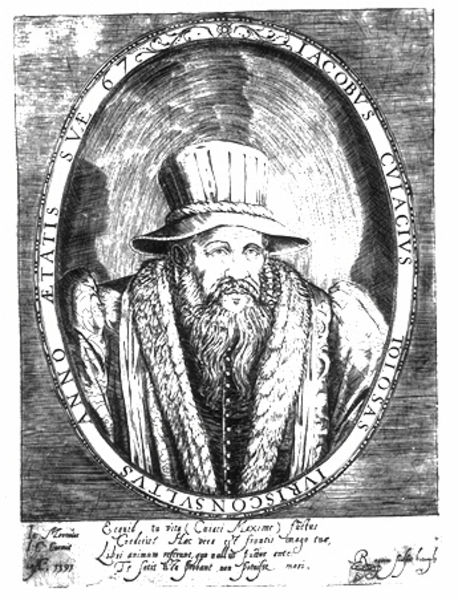
Titel: Bildnis des Jaques de Cujas
Künstler: Rogerius
Institution: (Seriendruck)
Schlagwörter: mann, schatten, umhang, weiß, grau, hut, licht, nase, schwarz, zeichnung, blick, zylinder, alt, bart, kappe, mütze, augen, kragen, pelz, rahmen, vollbart, bild, bildnis, portrait, porträt, mantel, adel, händler, blatt, bruststück, knopf, schulter, traurig, oval, rund, tondo, fell, holzschnitt, schrift, papier, grafik, graphik, schnäuzer, ernst, inschrift, robe, kordel, knöpfe, knopfleiste, weste, krempe, bauer, fett, medaillon, druck, schwarzweiss, schraffur, radierung, stich, scharz, text, beschriftung, spitzbart, tinte, fleck, buchseite, pelzkragen, medallion, aristokrat, gebückt, königlich, gelehrter, macht, wichtig, persönlichkeit, emblem, kupferstich, beschreibung, doktor, altern, latein, lateinisch, protrait, schriftband, reformation, jakob, jesuit, jakobus, kete, bekannt, ioval, vart, mptze, potrai, 67, iurisco, iacobus cuiaius, kragen pelz